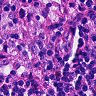
Metastatic tissue present: no